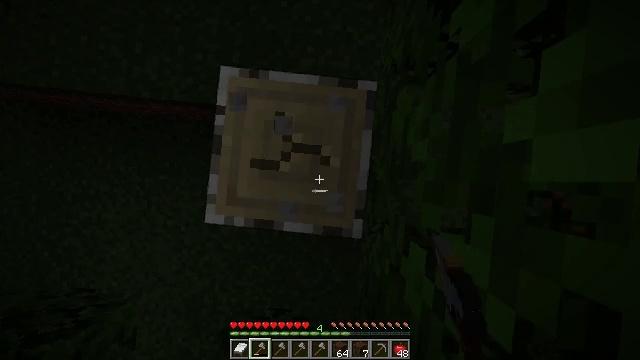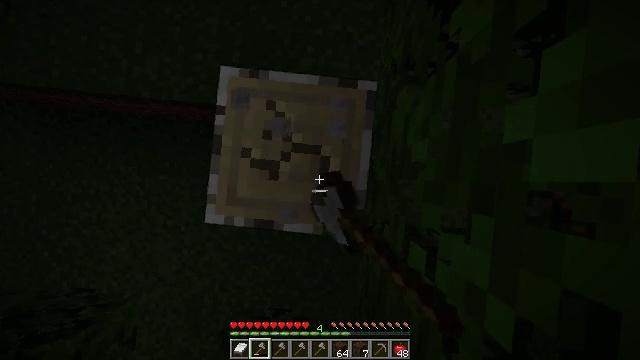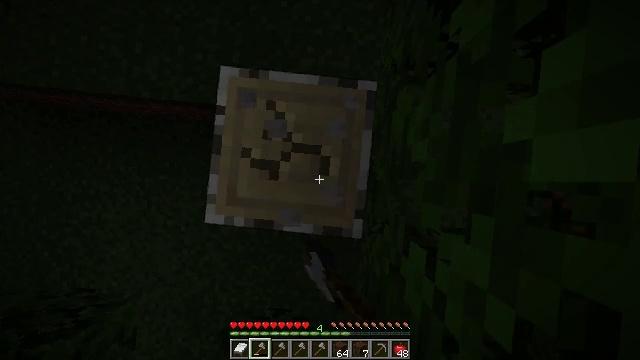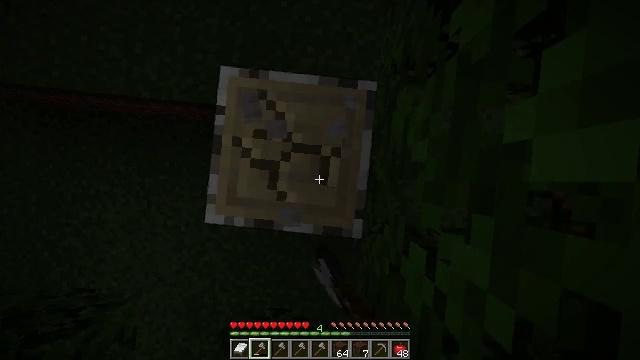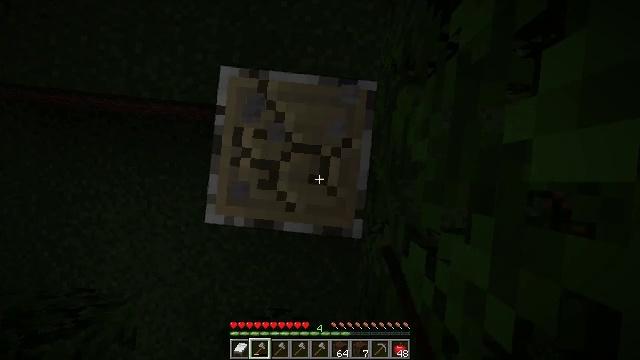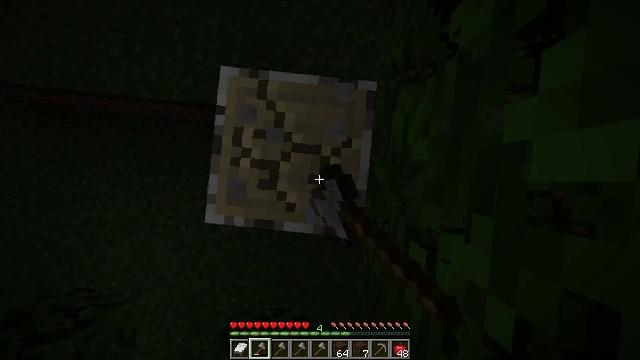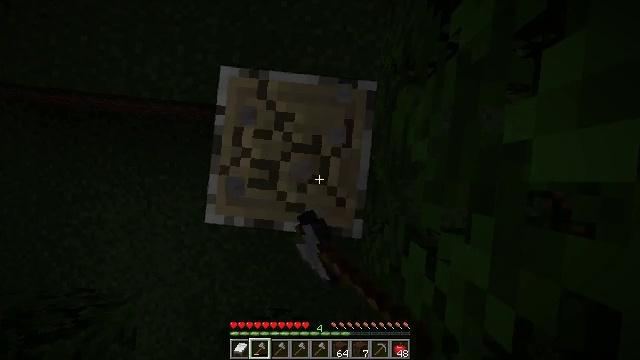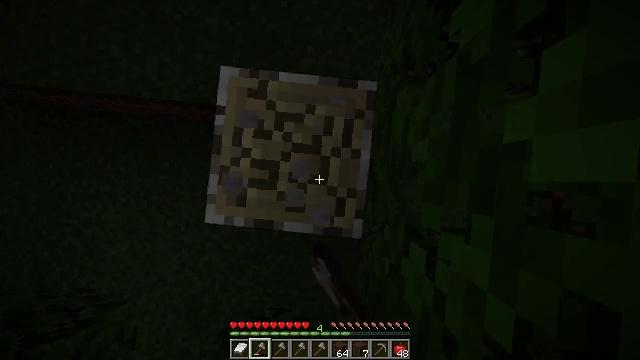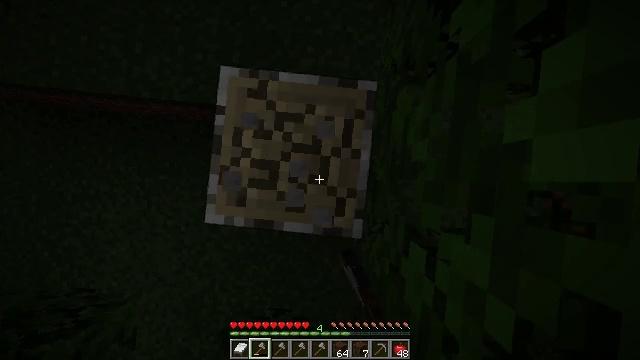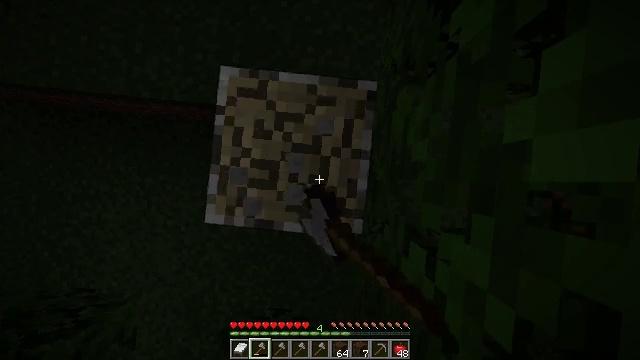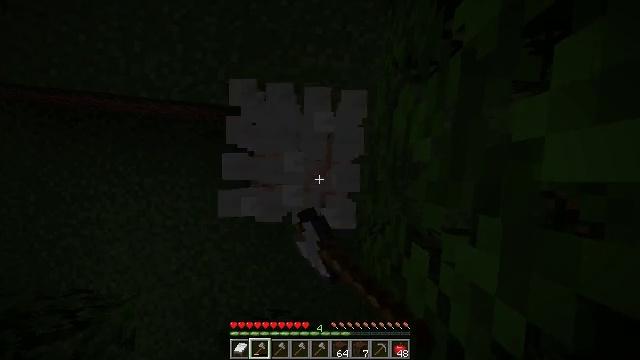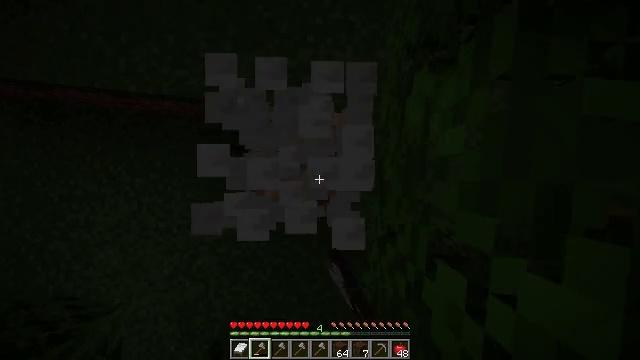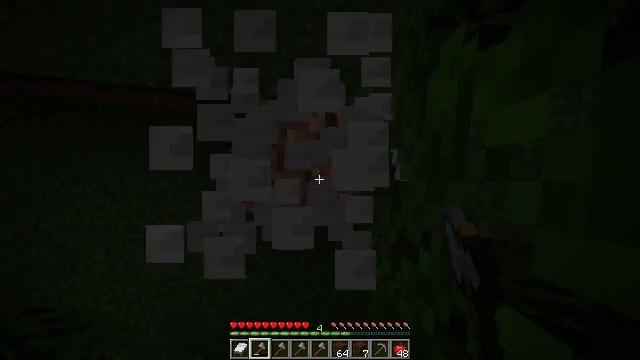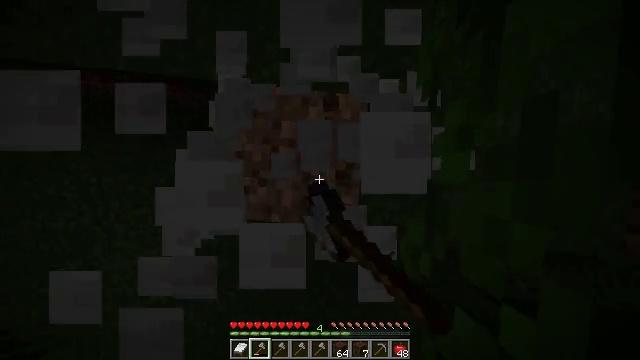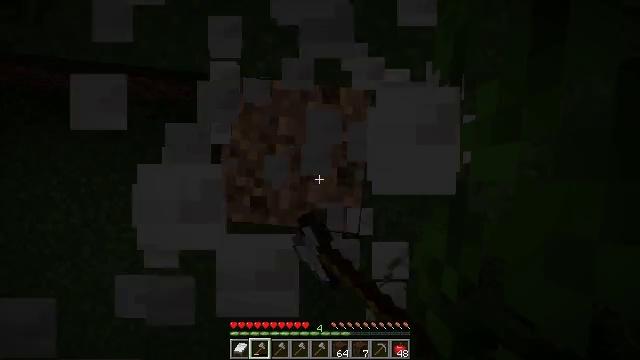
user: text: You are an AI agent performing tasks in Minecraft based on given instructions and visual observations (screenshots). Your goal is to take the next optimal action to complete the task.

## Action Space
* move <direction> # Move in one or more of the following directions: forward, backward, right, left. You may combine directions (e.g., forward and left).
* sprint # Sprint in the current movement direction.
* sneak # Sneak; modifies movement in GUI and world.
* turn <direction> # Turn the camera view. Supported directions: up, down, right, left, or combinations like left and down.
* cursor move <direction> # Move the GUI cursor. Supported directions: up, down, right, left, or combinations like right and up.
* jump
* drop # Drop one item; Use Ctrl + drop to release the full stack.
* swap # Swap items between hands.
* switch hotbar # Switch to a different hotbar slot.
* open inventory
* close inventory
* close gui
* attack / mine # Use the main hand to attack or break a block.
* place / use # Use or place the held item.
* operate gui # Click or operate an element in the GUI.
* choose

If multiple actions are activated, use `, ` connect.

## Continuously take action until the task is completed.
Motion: motion action
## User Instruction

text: Chop down the birch log.
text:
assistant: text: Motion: attack / mine
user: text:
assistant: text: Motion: attack / mine
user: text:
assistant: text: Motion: attack / mine
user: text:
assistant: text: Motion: attack / mine
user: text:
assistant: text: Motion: attack / mine
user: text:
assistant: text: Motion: attack / mine
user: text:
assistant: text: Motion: attack / mine
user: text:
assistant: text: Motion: attack / mine
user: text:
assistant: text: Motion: attack / mine
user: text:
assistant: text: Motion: attack / mine
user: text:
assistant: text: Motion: attack / mine
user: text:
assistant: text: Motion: attack / mine
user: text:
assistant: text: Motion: attack / mine
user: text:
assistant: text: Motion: attack / mine
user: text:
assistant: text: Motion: attack / mine